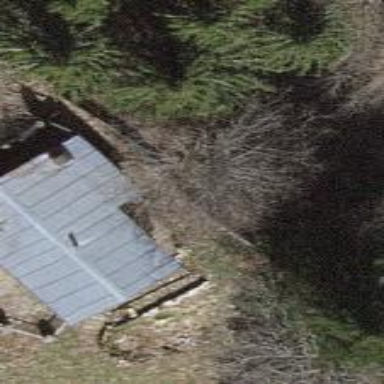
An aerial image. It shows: Shed.